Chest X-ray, PA view. Patient: 73 years old, sex M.
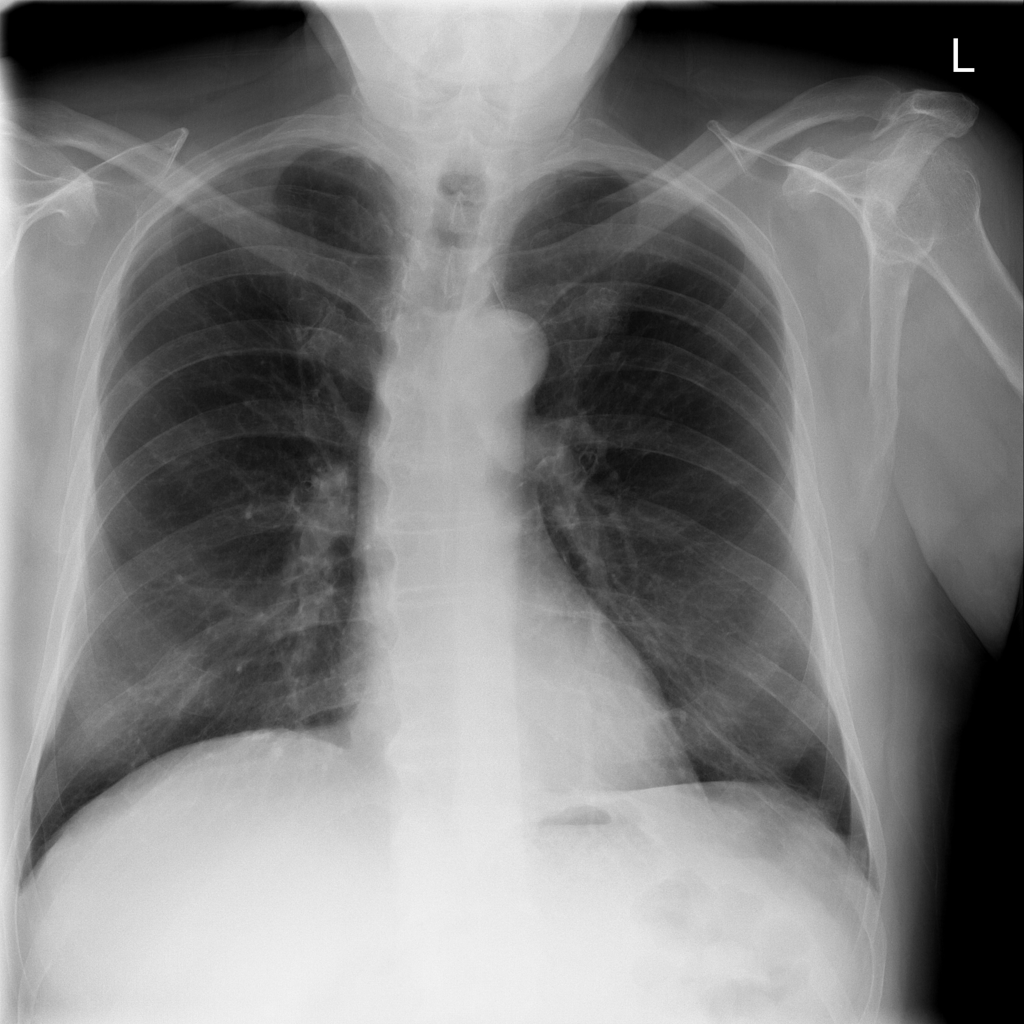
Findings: No Finding